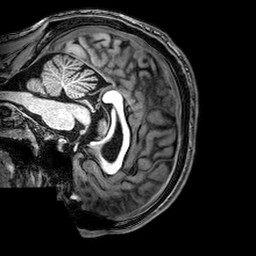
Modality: T1w
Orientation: sagittal
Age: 20
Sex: male
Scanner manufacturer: philips
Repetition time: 0.008309 s
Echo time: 0.00383 s